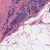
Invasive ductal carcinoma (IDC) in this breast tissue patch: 1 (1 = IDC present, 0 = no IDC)